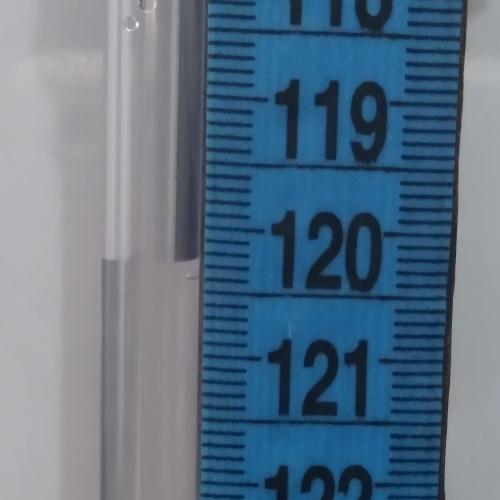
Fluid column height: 120.3 cm